Question: I have several different jobs started from the Python library <URL>, including jobs with multiple steps. How can I replace 'streamjob' with a custom name? For example, 'wordcount_step_1', 'wordcount_step_2', etc.

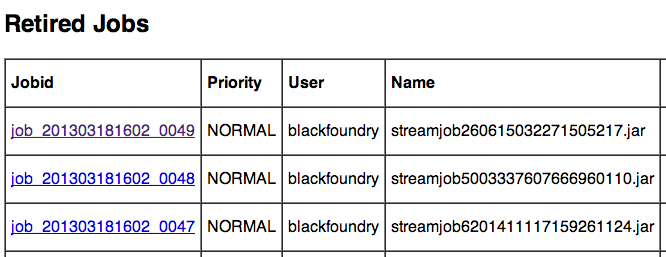
Answer: Sure, just specify it using the <URL> option when you execute your job.
For example:
'''
if __name__ == '__main__':
# Be careful, this appends all job args, if you have lots it could be a problem
sys.argv.extend(["--jobconf", "mapred.job.name=%s" % " ".join(sys.argv)])
MRYourJobClass.run()
'''